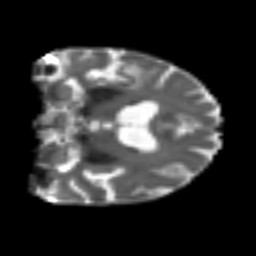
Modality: T2w
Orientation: coronal
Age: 71
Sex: male
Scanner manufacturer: siemens
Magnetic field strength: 3 T
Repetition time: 4.999 s
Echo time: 0.07946 s